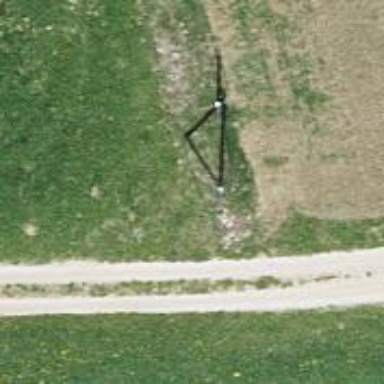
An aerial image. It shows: Power pole.